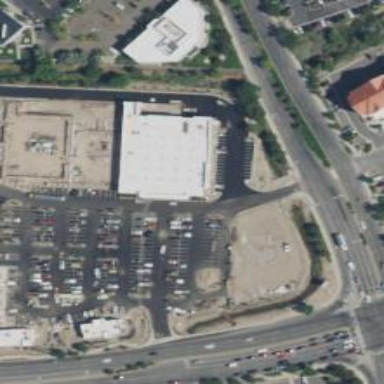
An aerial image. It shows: Supermarket.